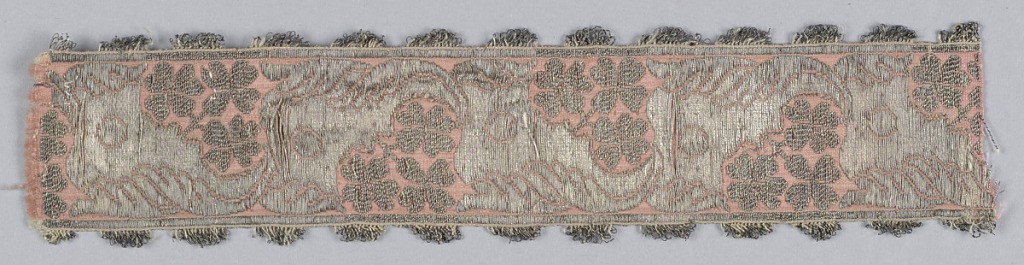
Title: Ribbon
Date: mid- 18th century
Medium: silk, metallic thread Technique: compound weave with supplementary weft; bobbin lace
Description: Metal lace, ribbons, brocaded in metal. D: metallic bobbin-made lace???